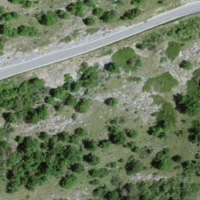
EUNIS habitat code: 45
Species observed at this site:
Corvus corax